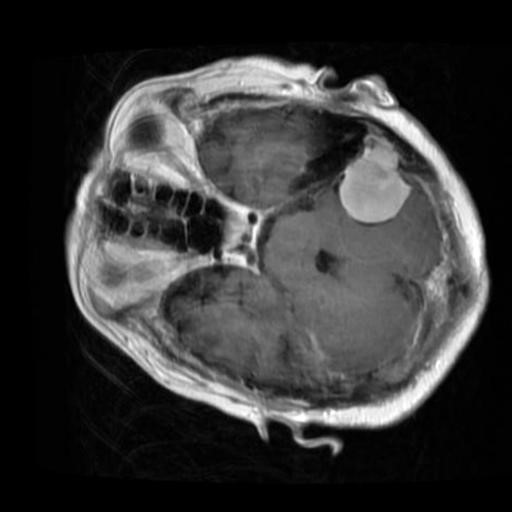
Label: brain_menin